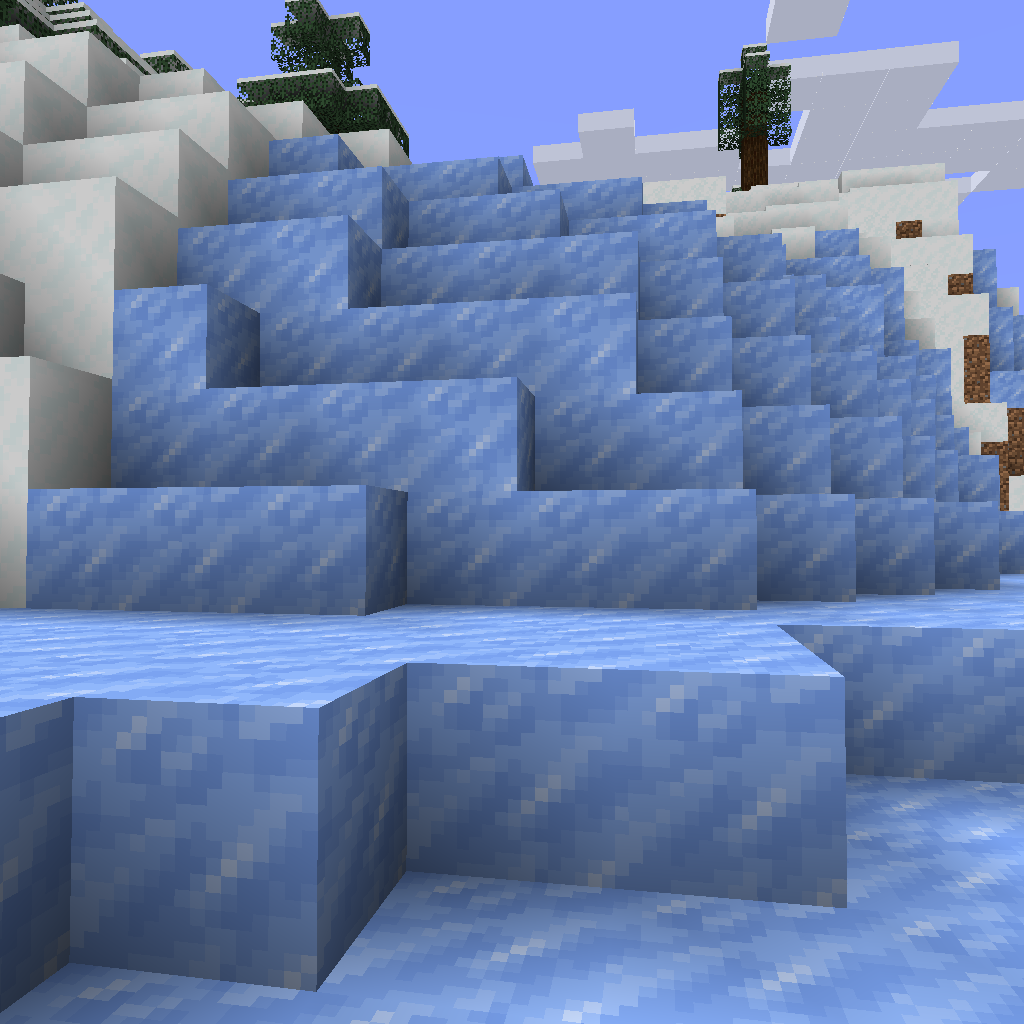
frozen hill